Question: I want to be able to have the following UI. When you click on the close button on top, the row below it moves to the top and so on.

Is there a library for this?
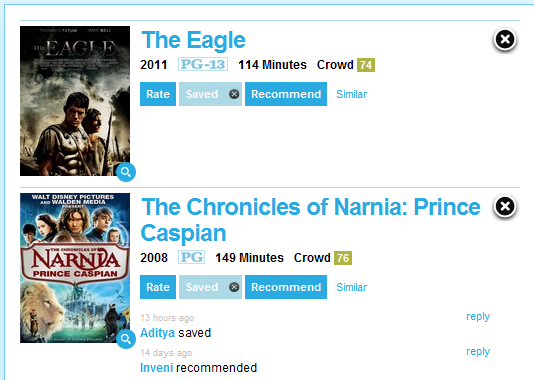
Answer: You don't need a library for this. Just bind the click event of the close button to hide the row that it is contained in.